Interaction volume radius: 5 \u00c5
Interaction volume height: 10 \u00c5
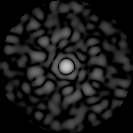
Disorder parameter: 0.8638